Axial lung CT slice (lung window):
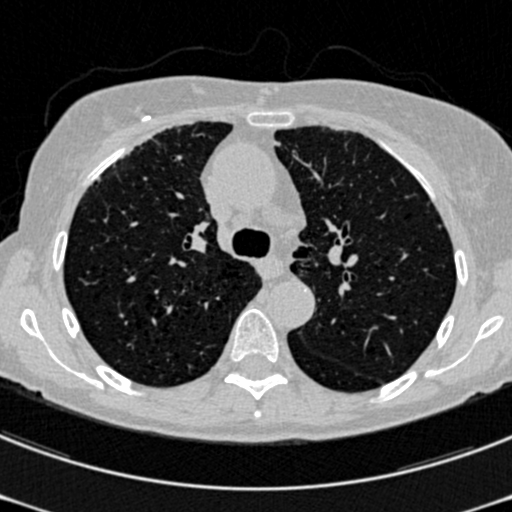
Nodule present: no